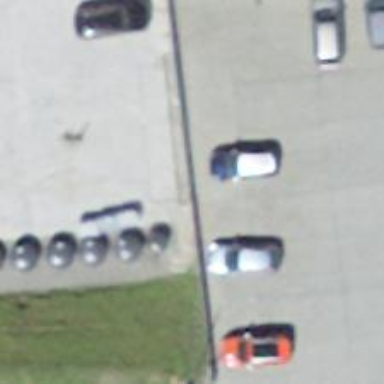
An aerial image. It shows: Parking area.